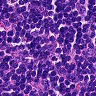
Metastatic tissue present: no